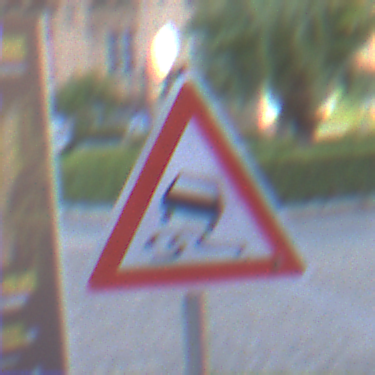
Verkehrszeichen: SchleuderOderRutschgefahr
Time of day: SunriseSunset
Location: Outdoor (Urban)
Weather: PartlyCloudy
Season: NotSpecified
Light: Natural